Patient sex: F
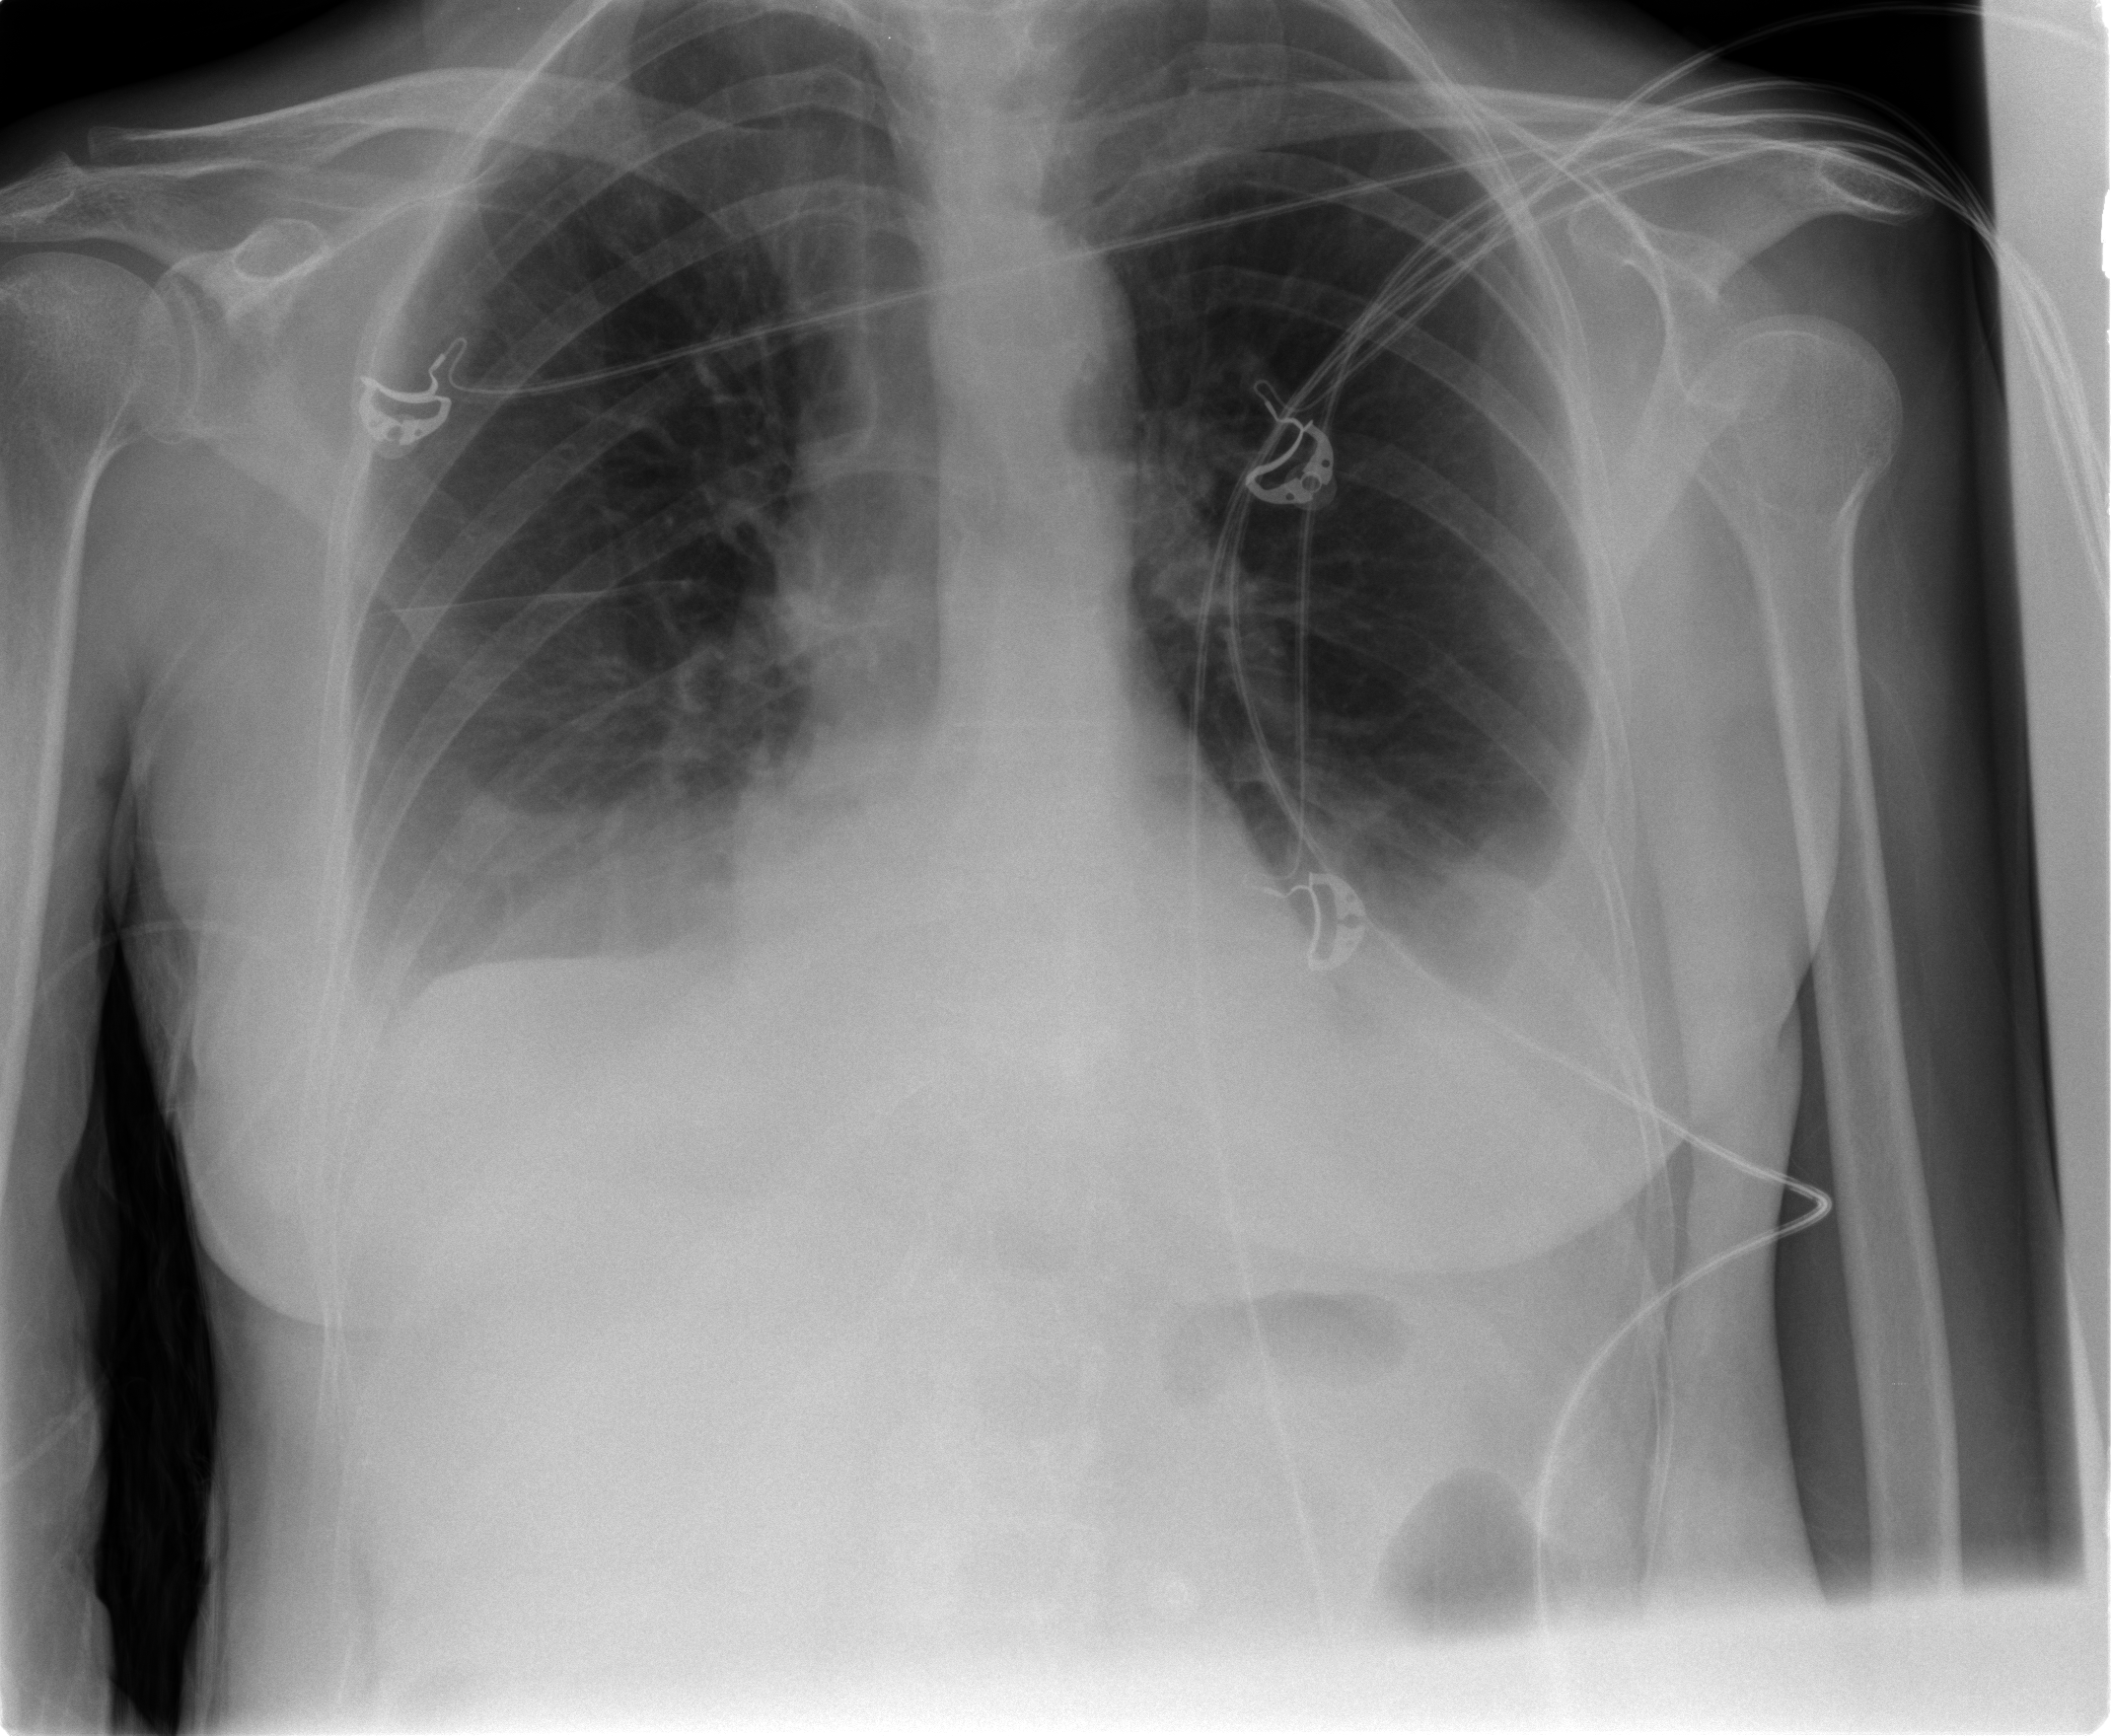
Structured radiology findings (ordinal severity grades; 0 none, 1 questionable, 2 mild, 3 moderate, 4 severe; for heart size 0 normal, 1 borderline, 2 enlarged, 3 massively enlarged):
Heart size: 0
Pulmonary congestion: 0
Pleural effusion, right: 2
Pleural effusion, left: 2
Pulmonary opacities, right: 1
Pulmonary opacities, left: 0
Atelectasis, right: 2
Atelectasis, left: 2